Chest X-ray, AP view. Patient: 47 years old, sex M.
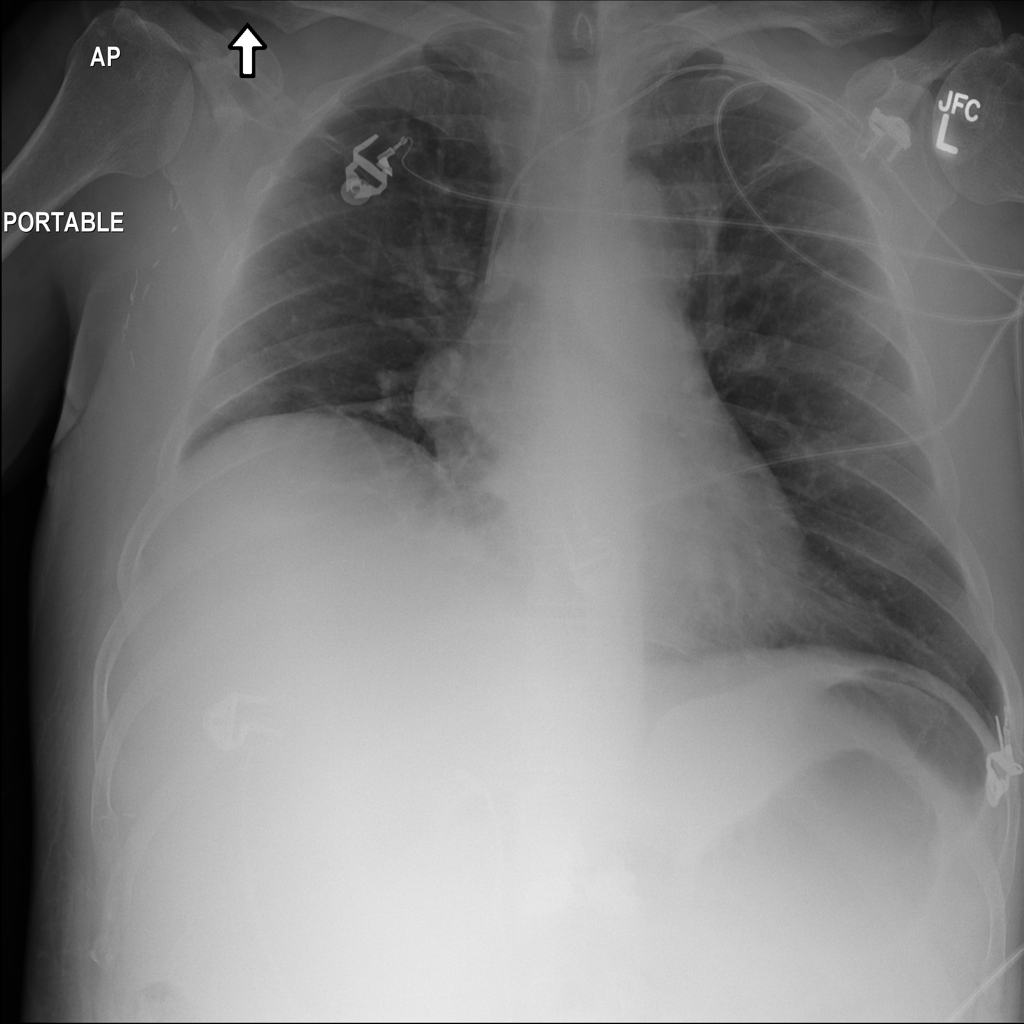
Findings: No Finding